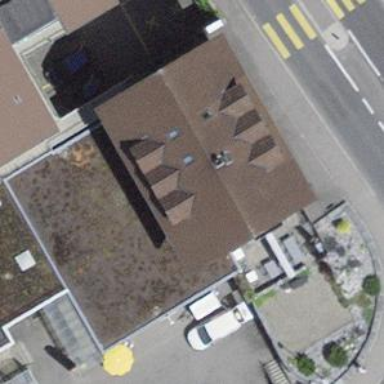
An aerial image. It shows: Restaurant.